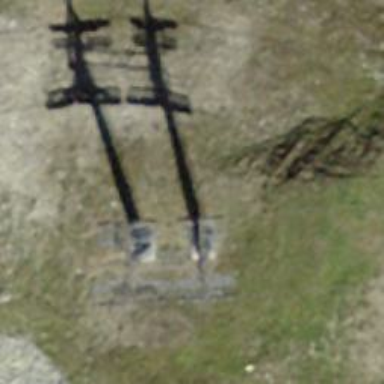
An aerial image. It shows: Pylon for aerialway.